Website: apple
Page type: customer-info-address
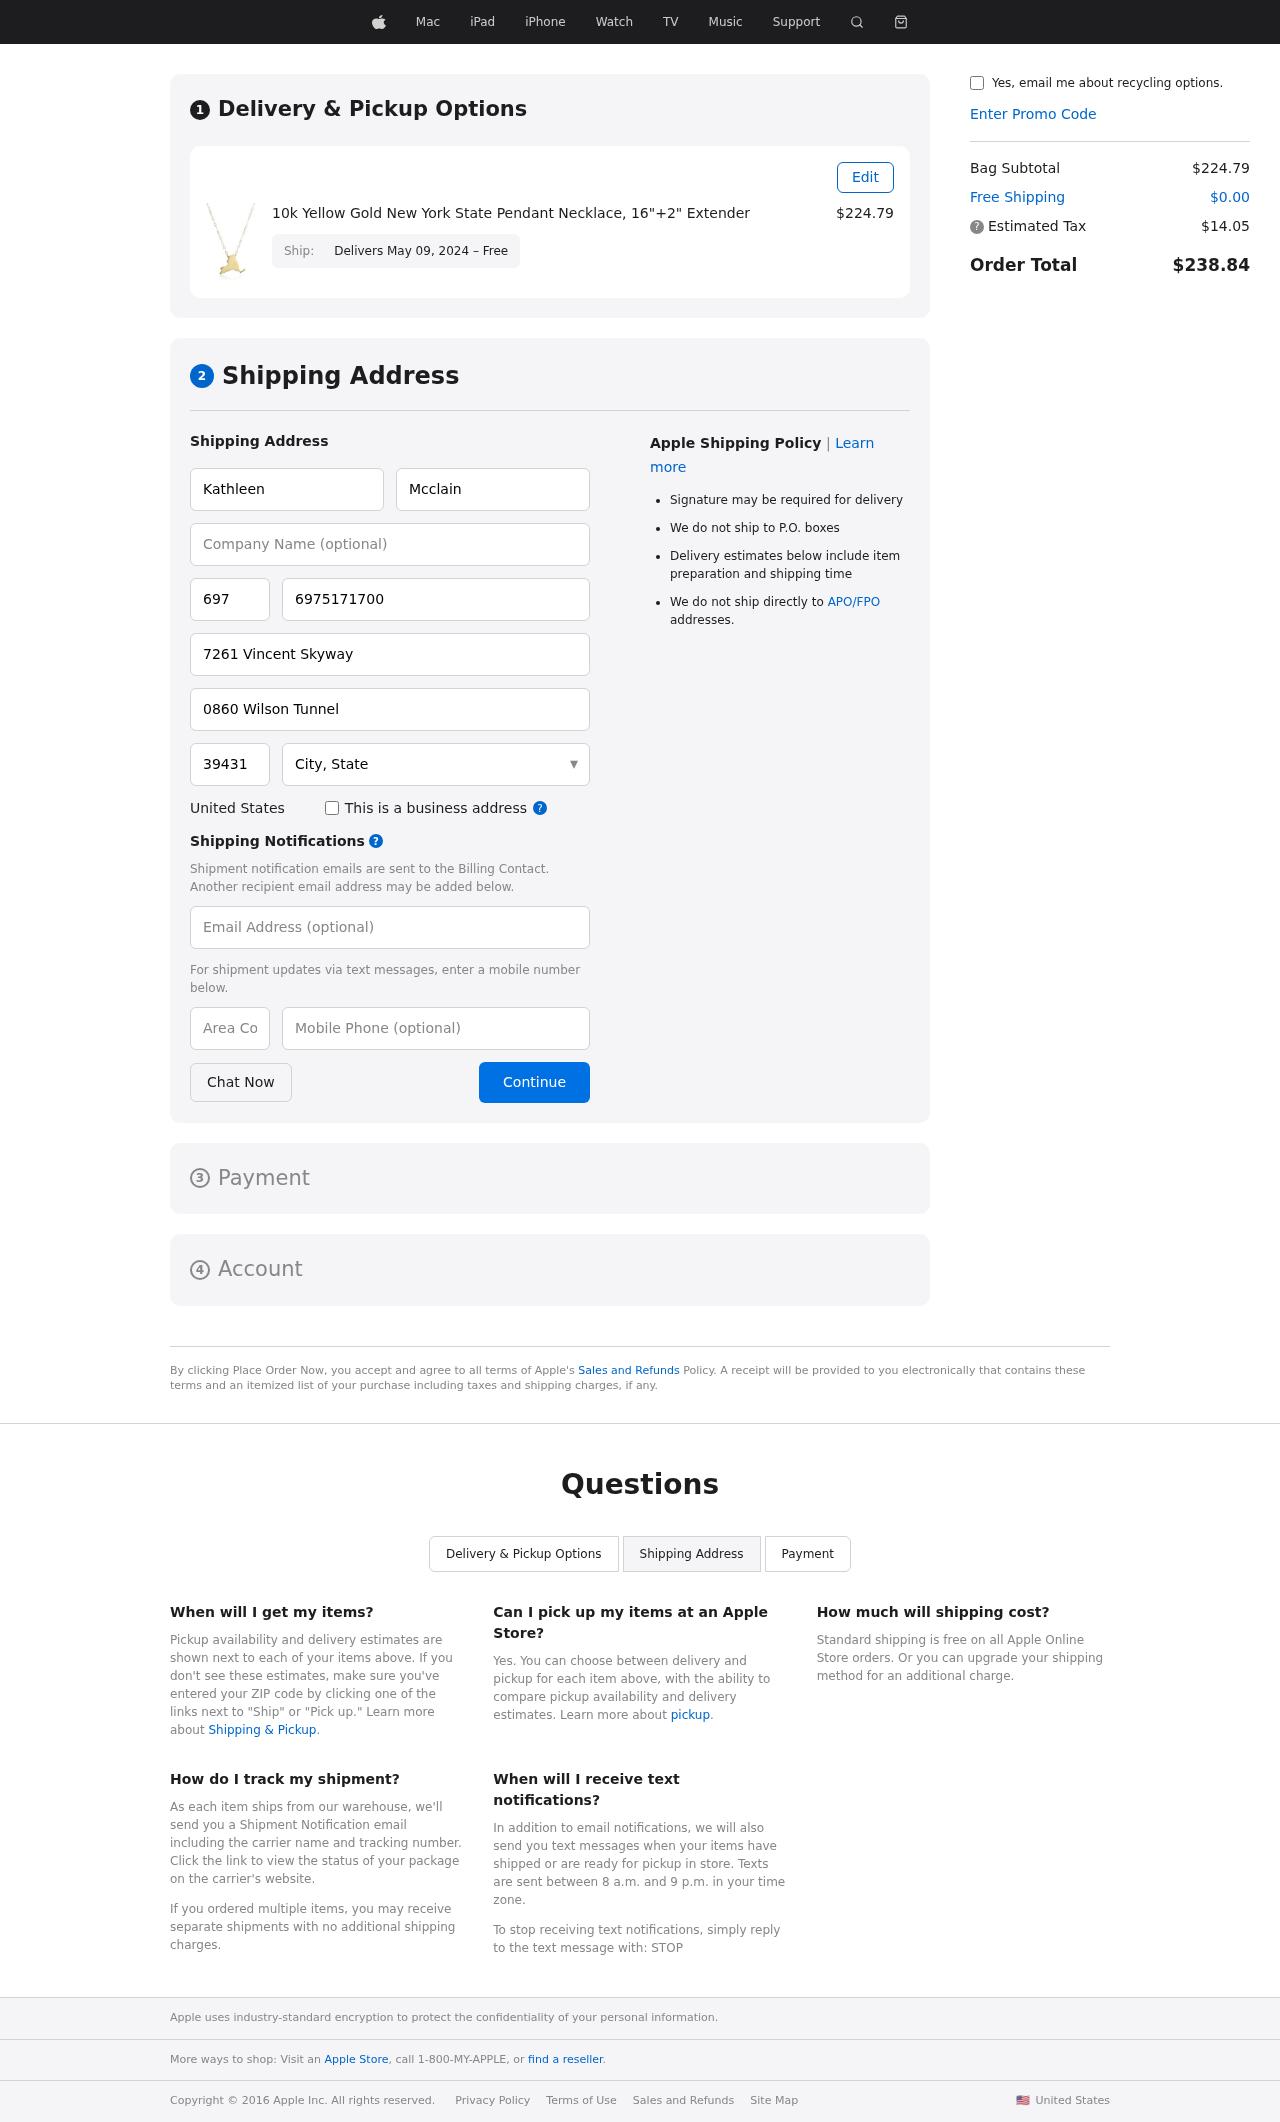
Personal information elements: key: PII_CITY_STATE
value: West Megan, GU
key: PII_COUNTRY
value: United States
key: PII_EMAIL
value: kathleen.mcclain@gmail.com
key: PII_FIRSTNAME
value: Kathleen
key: PII_LASTNAME
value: Mcclain
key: PII_PHONE
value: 6975171700
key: PII_PHONE_AREA
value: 697
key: PII_POSTCODE
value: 39431
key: PII_STREET
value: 7261 Vincent Skyway
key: PII_STREET2
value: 0860 Wilson Tunnel
Product elements: key: PRODUCT1_NAME
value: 10k Yellow Gold New York State Pendant Necklace, 16"+2" Extender
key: PRODUCT1_PRICE
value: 224.79
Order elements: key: ORDER_DELIVERY_DATE
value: Delivers May 09, 2024 – Free
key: ORDER_SUBTOTAL
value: $224.79
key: ORDER_SHIPPING_COST
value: $0.00
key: ORDER_TAX
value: $14.05
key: ORDER_TOTAL
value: $238.84